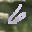
Label: 6